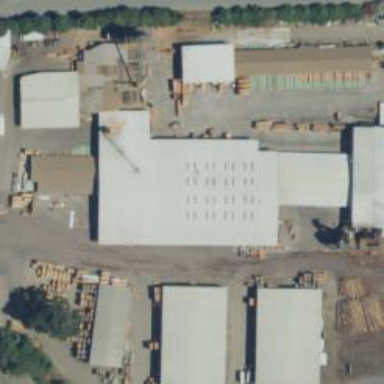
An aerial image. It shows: Sawmill craft.